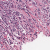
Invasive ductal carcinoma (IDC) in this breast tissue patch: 1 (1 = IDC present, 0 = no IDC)